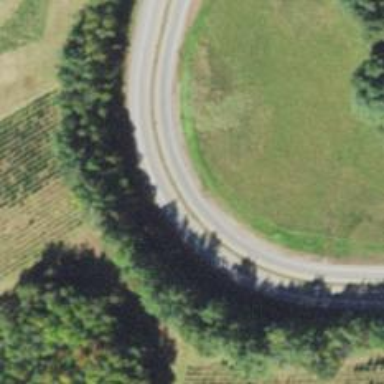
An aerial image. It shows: Primary highway.